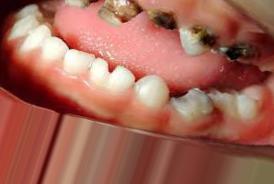
Condition: Caries